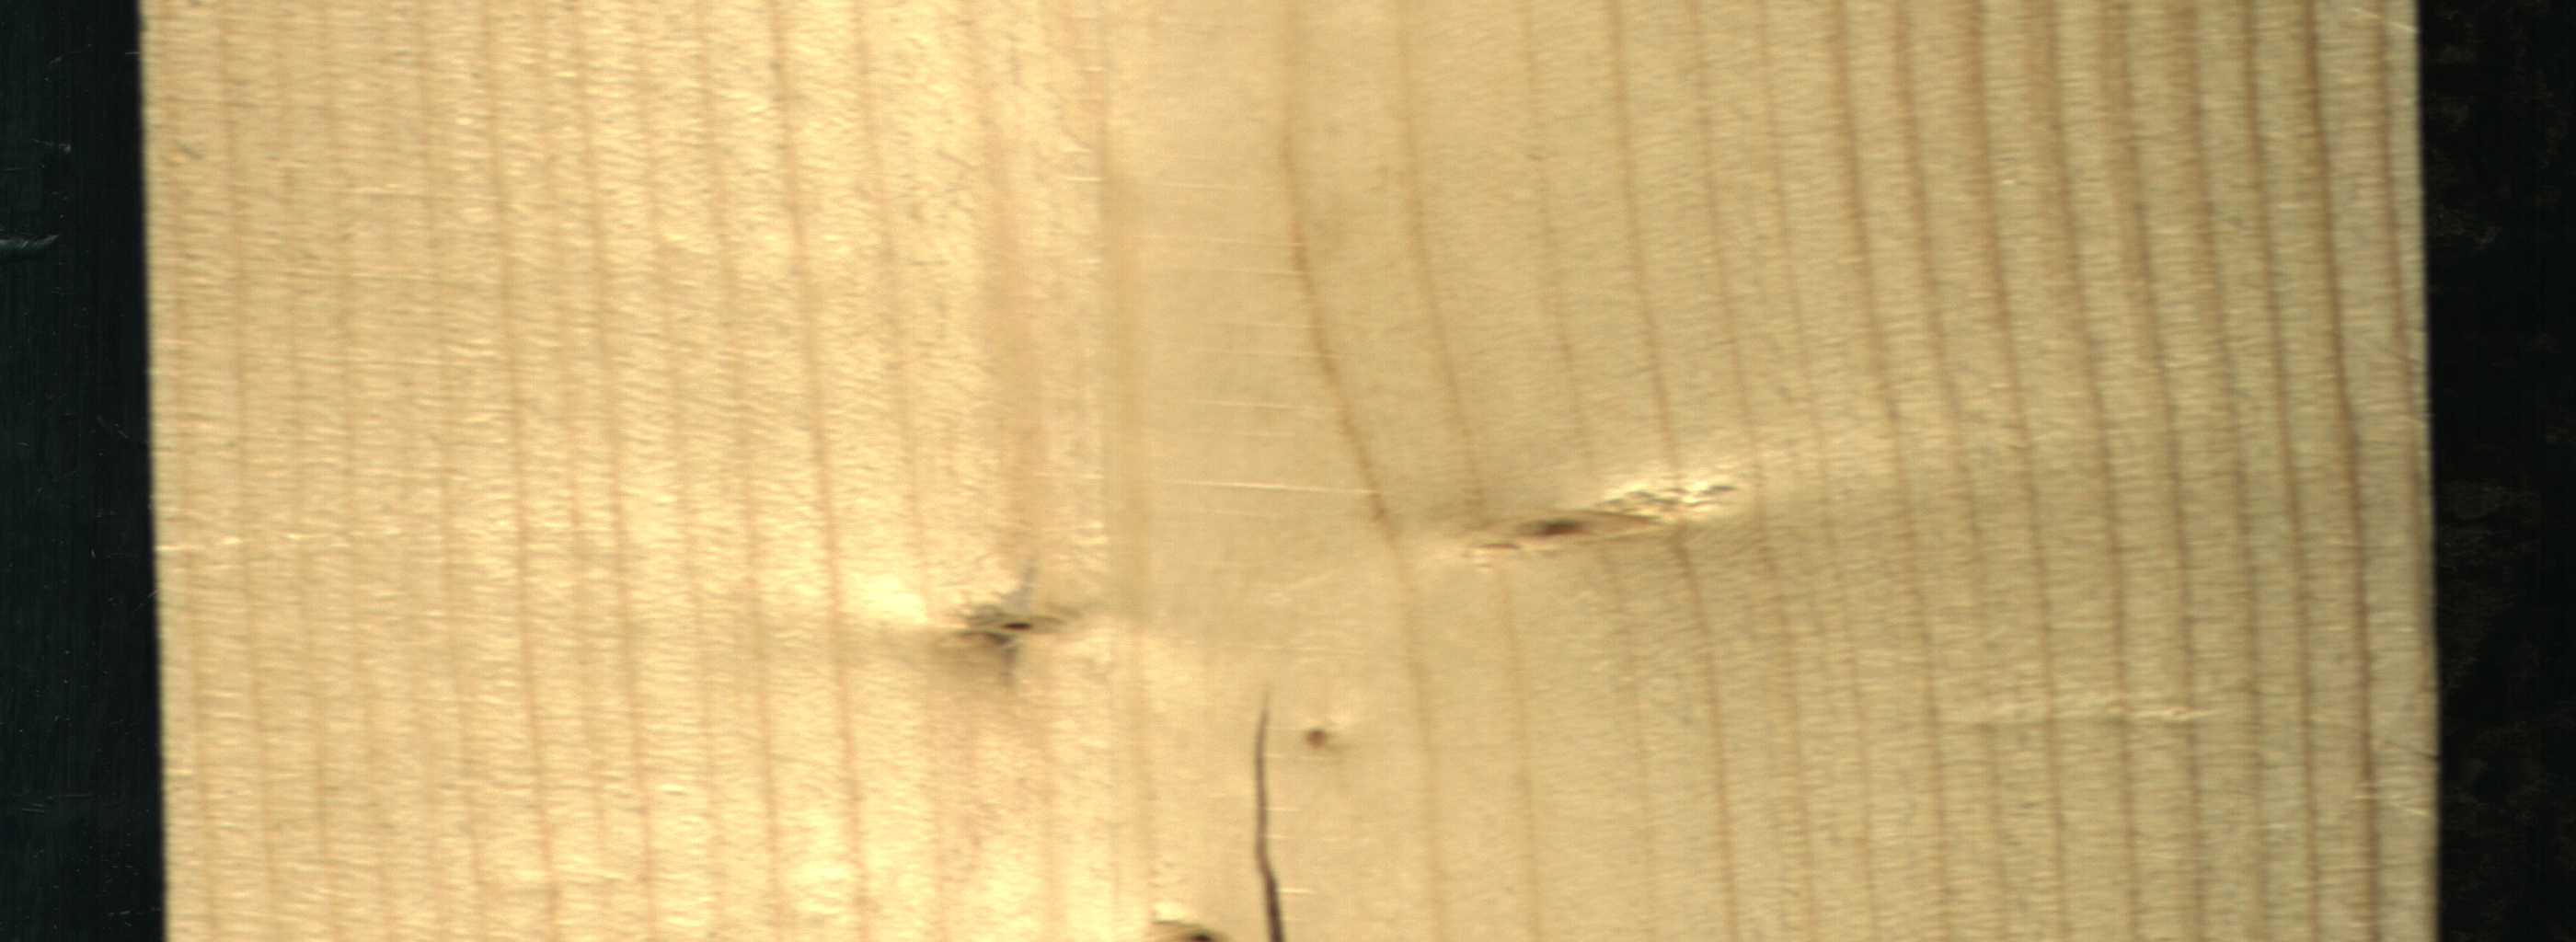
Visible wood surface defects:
Crack
Live_Knot
Live_Knot
Live_Knot